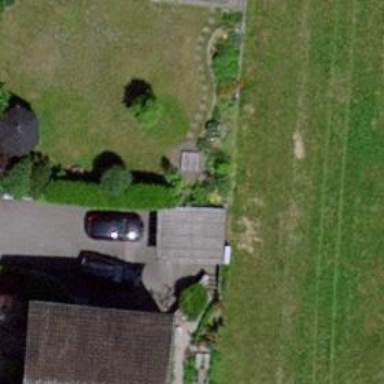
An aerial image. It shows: Hedge acting as barrier.